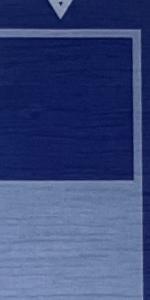
Label: Empty